Field crop: tomato
Growth stage: 1
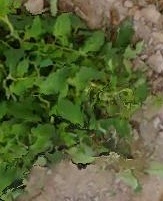
Species: tomato